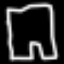
Label: pants